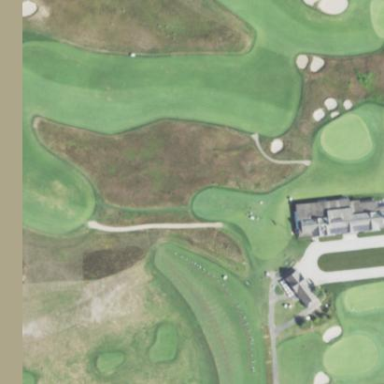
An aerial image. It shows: Grass area designated as golf tee.